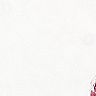
Metastatic tissue present: no